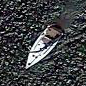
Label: civil